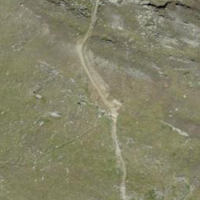
EUNIS habitat code: 26
Species observed at this site:
Plebejus argus
Achillea nana
Erebia tyndarus
Zygaena exulans
Aglais urticae